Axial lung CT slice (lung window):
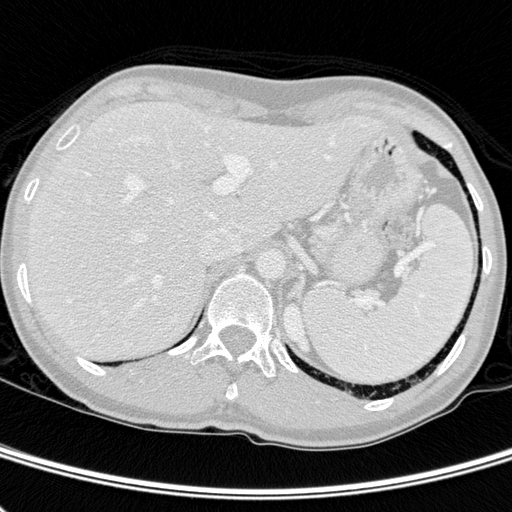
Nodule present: no